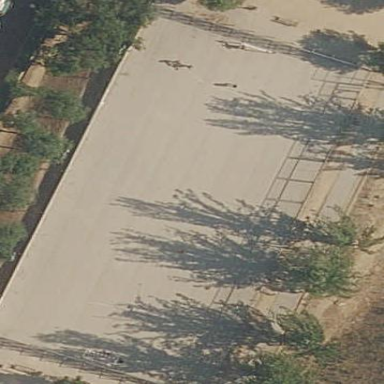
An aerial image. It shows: Paved pitch for futsal surrounded by fence.